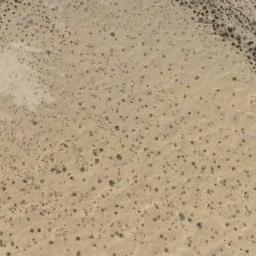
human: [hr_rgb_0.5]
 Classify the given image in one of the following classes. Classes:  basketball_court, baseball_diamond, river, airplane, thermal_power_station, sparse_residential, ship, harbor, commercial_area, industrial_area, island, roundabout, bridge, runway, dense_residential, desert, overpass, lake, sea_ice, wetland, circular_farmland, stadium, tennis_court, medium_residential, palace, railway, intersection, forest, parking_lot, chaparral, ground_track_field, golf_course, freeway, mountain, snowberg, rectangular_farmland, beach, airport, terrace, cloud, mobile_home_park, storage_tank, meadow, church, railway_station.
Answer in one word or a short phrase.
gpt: chaparral